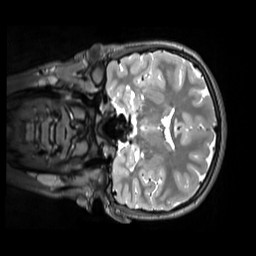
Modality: T2w
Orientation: coronal
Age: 12
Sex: female
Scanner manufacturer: siemens
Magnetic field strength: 3 T
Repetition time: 3.2 s
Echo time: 0.408 s